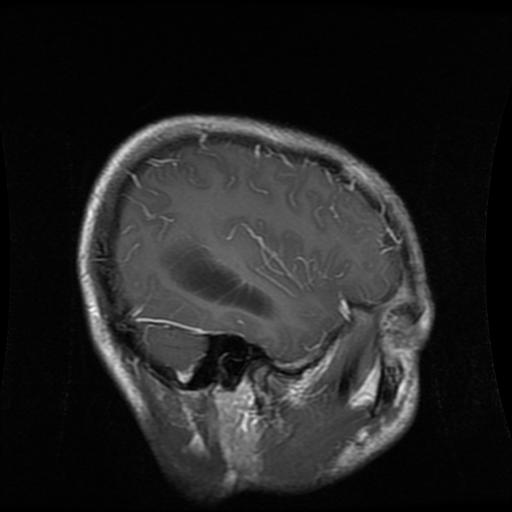
Label: glioma